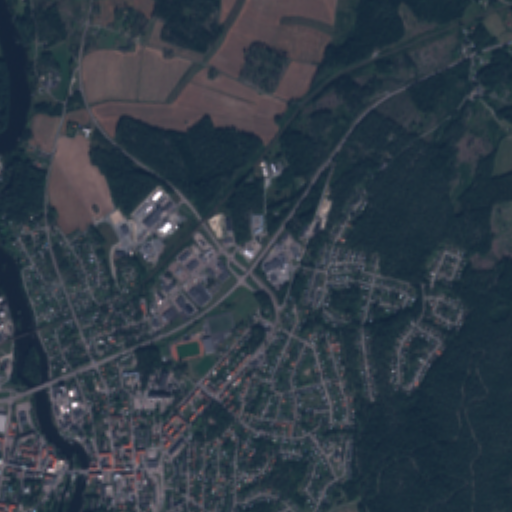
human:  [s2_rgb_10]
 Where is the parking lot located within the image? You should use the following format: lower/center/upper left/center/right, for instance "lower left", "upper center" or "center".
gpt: The parking lot is located in the lower left of the image.
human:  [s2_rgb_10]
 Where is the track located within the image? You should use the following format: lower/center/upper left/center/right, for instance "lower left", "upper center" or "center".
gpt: The track is located in the lower center of the image.
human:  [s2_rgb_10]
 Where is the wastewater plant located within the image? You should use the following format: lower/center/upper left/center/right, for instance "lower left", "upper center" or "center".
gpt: The wastewater plant is located in the lower left of the image.
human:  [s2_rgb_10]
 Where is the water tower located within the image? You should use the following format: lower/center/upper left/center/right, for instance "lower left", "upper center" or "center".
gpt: The water tower is located in the lower left of the image.
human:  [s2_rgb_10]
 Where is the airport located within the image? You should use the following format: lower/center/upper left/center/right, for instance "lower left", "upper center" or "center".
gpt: There is no airport in the image.